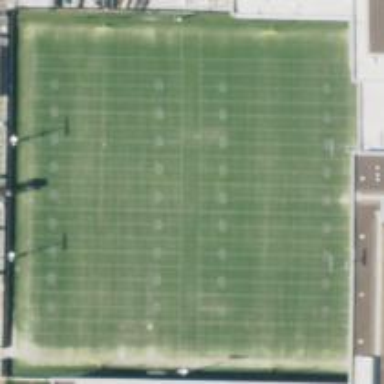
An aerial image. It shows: Grass pitch designated for American football.